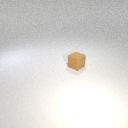
small brown rubber cube